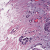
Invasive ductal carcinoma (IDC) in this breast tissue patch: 1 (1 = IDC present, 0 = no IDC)